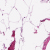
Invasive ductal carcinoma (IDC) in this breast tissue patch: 0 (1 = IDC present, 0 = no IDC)